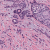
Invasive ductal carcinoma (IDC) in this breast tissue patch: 1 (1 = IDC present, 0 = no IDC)